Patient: sex M, age 69
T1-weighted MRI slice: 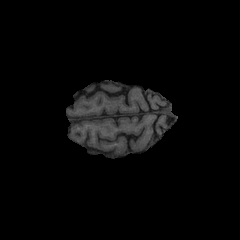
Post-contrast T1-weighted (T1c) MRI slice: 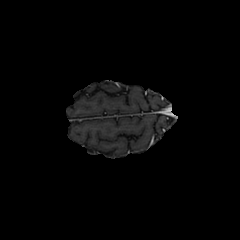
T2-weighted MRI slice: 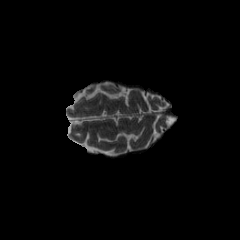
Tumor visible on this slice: no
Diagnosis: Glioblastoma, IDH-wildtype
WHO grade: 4